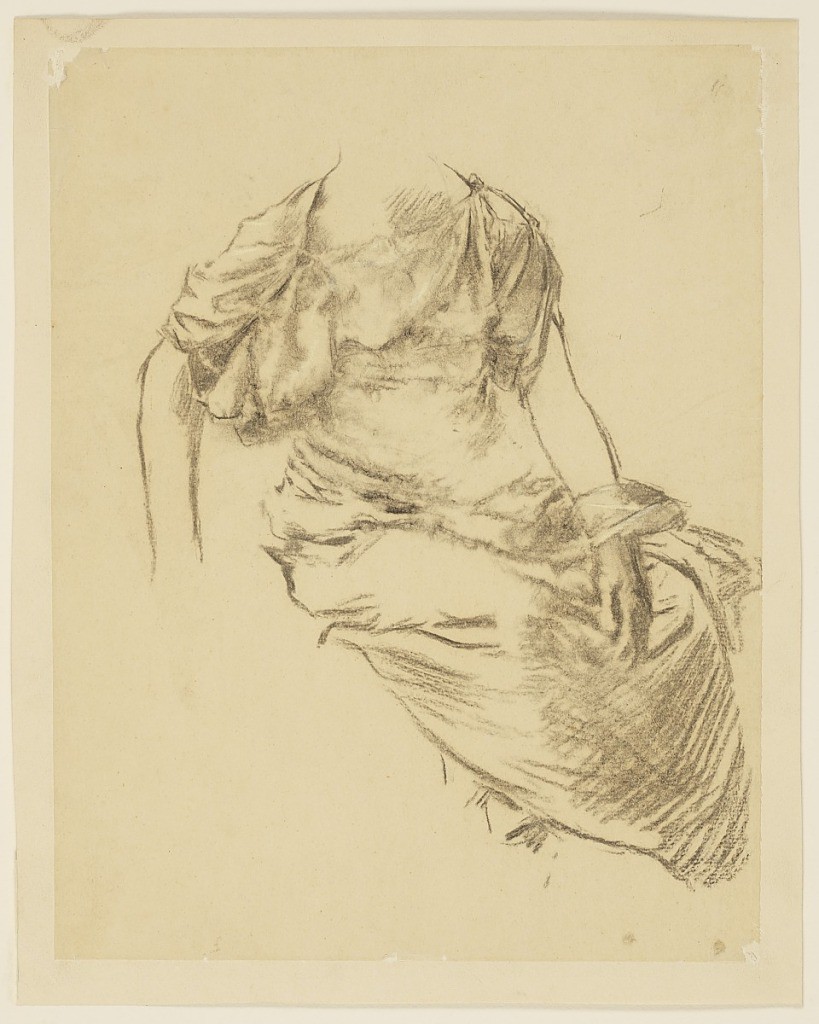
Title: Study for woman, “Vintage Festival,” Mendelssohn Glee Club, New York, NY
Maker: Robert Frederick Blum, American, 1857–1903
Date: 1895–1898
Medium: Black pastel crayon on tracing paper mounted to board
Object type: Drawing
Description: Sketch of a female figure; Detail of drapery gathering around her sholders and knees. Shown without head, right hand and feet. The left wrist is covered by the cloth.